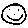
Label: smiley face